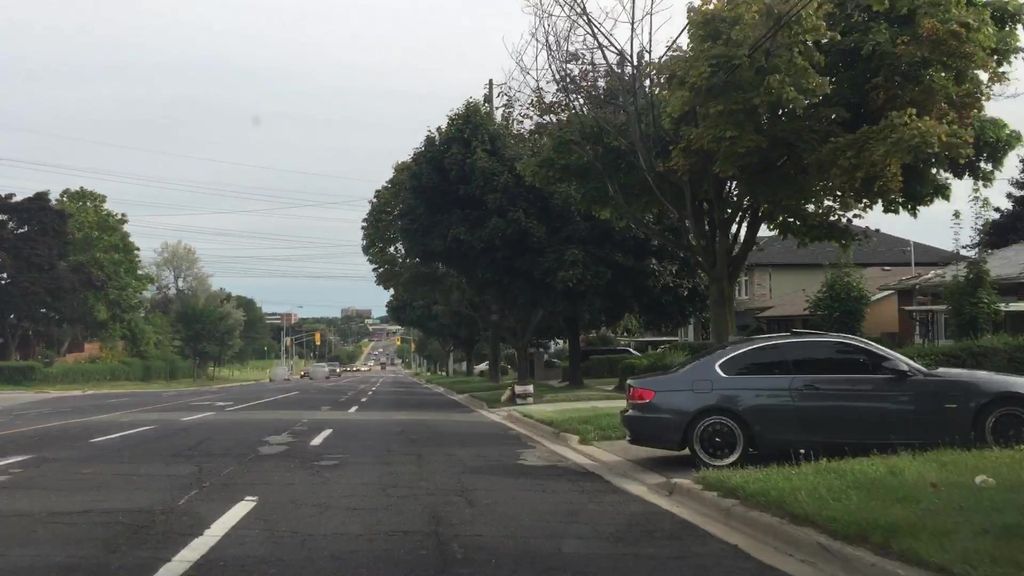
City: toronto